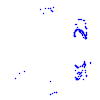
Particle: kaon